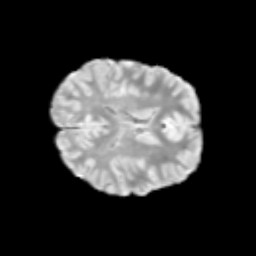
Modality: T2w
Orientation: axial
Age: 9
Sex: male
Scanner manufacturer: siemens
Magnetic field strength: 3 T
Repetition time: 3.8 s
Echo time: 0.07 s